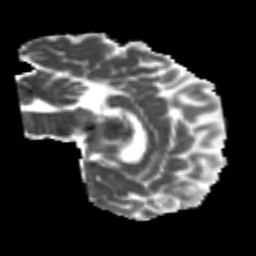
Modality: MD
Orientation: sagittal
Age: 20
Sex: male
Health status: healthy
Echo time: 0.074 s